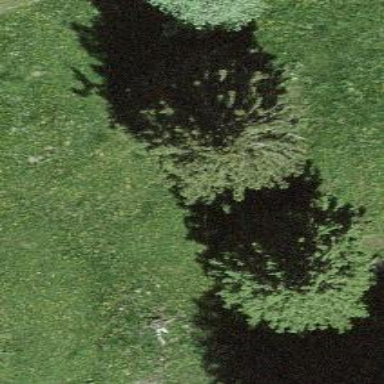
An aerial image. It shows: Beautiful tree in nature.